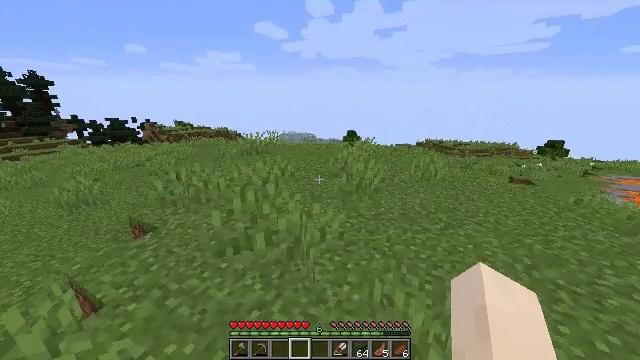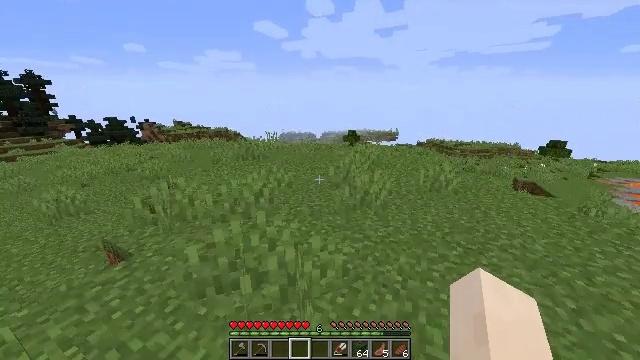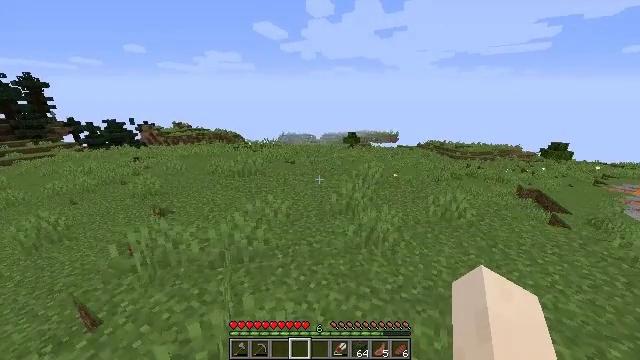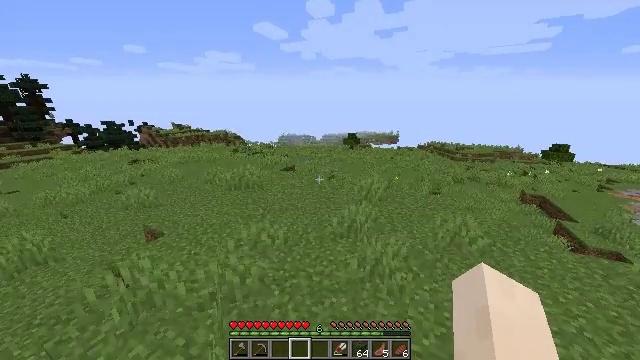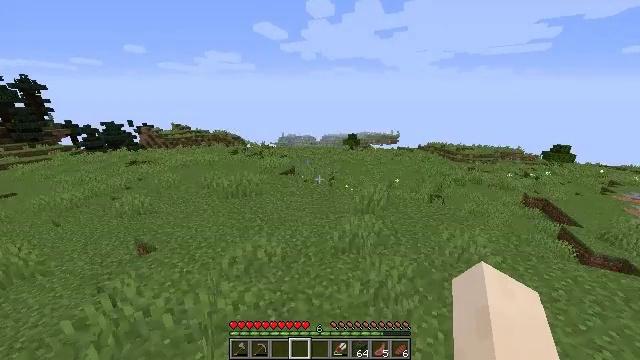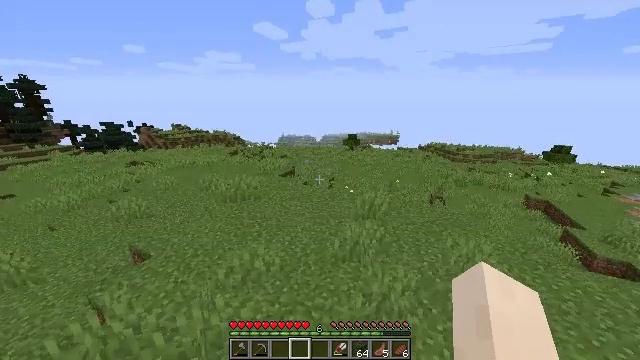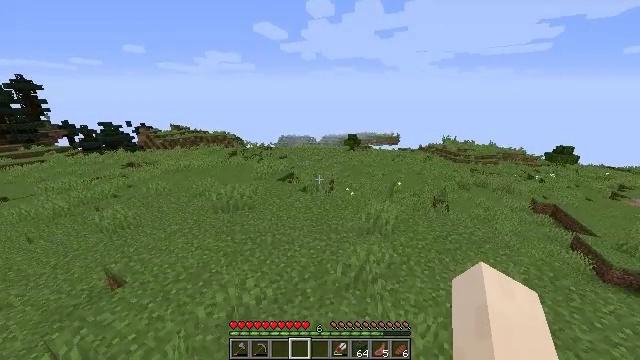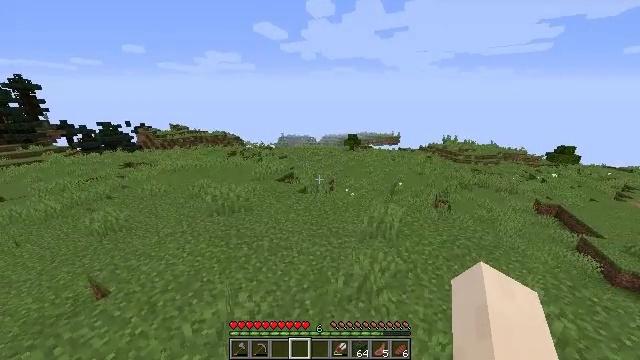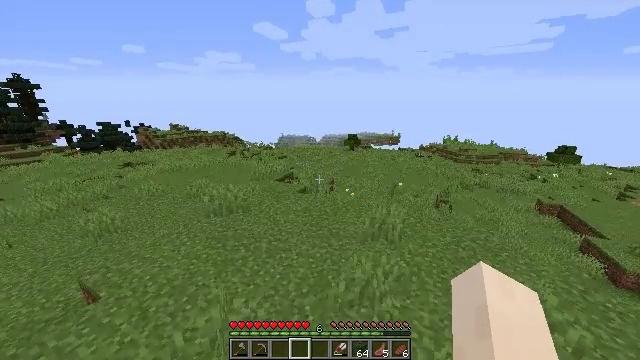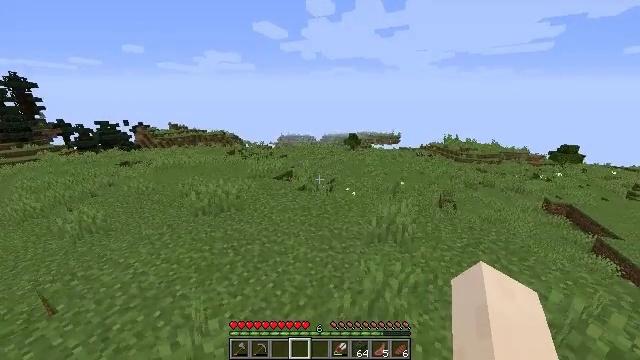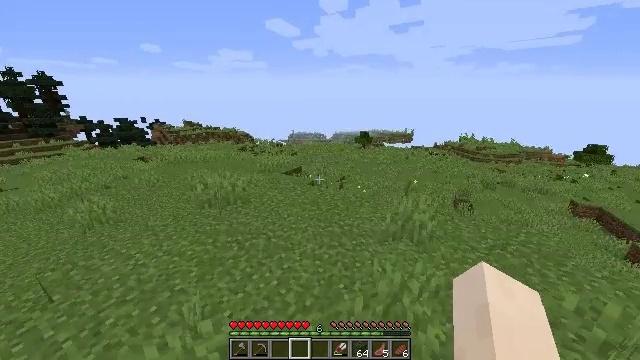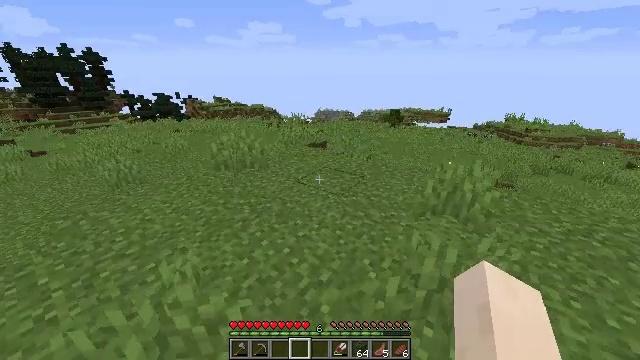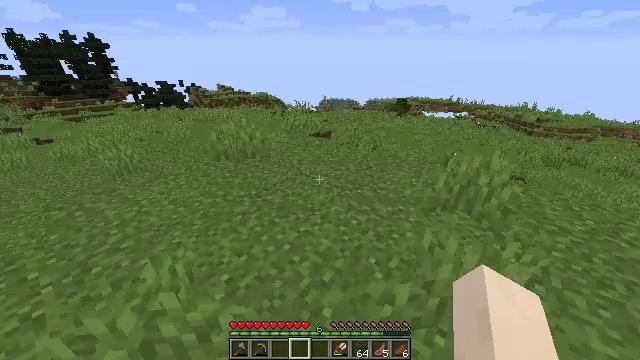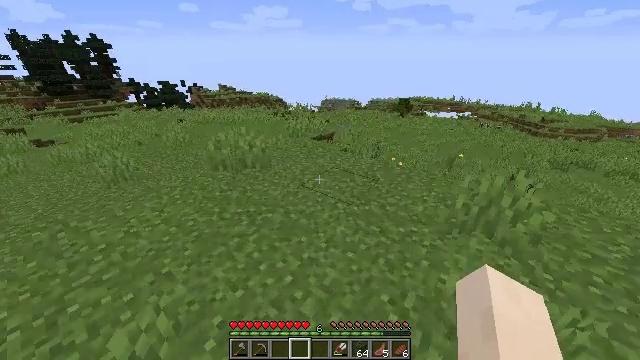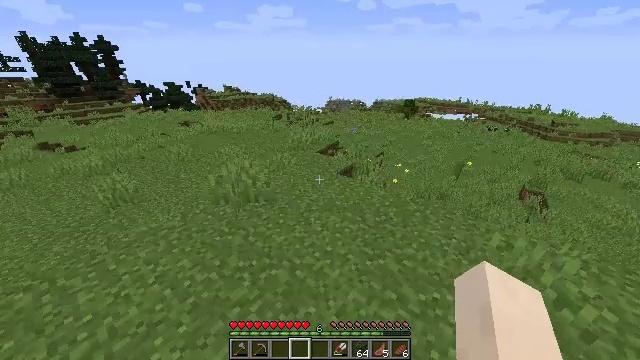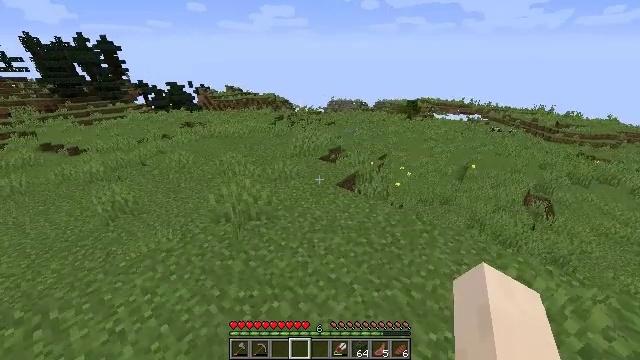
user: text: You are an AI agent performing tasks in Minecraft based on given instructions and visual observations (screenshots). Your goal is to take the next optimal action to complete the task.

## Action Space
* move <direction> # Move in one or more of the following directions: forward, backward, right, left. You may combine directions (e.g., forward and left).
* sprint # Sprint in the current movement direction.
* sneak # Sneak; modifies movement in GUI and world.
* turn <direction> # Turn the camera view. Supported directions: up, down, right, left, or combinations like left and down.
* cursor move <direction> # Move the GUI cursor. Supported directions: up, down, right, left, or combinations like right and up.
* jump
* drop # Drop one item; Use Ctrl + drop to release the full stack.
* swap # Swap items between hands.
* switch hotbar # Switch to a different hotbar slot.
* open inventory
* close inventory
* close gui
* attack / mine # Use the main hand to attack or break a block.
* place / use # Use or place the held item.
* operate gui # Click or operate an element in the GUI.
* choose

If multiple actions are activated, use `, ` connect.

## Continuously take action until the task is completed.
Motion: motion action
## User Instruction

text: Craft some white carpet with wool.
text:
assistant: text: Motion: move forward, sprint, jump
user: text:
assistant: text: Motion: move forward, sprint, jump
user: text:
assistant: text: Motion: move forward, sprint, jump
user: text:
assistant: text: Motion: move forward, sprint, jump
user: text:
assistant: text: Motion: move forward, sprint, jump
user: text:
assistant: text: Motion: move forward, sprint, jump
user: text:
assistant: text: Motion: move forward, sprint, jump
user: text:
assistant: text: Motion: move forward, sprint, jump
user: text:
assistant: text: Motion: move forward, sprint, jump
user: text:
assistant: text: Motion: move forward, sprint, turn left, jump
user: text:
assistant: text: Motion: move forward and move left, sprint, turn left and down, jump
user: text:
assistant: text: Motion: move forward and move left, sprint, turn left and down, jump
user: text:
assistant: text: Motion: move forward and move left, sprint, jump
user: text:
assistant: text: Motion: move forward and move left, sprint, turn left, jump
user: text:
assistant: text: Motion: move forward, sprint, jump
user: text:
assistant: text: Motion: move forward, sprint, jump
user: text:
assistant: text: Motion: move forward, sprint, jump
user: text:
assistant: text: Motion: move forward, sprint, turn left, jump
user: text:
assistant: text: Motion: move forward, sprint, jump
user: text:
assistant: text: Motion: move forward, sprint, jump
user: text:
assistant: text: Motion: move forward, sprint, jump
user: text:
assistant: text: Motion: move forward, sprint, jump
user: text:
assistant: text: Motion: move forward, sprint, jump
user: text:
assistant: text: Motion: move forward, sprint, jump
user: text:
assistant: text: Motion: move forward, sprint, jump
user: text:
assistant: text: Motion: move forward, sprint, jump
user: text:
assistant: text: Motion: move forward, sprint, jump
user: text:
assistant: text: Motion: move forward, sprint, jump
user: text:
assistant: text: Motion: move forward, sprint, jump
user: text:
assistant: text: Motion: move forward, sprint, jump